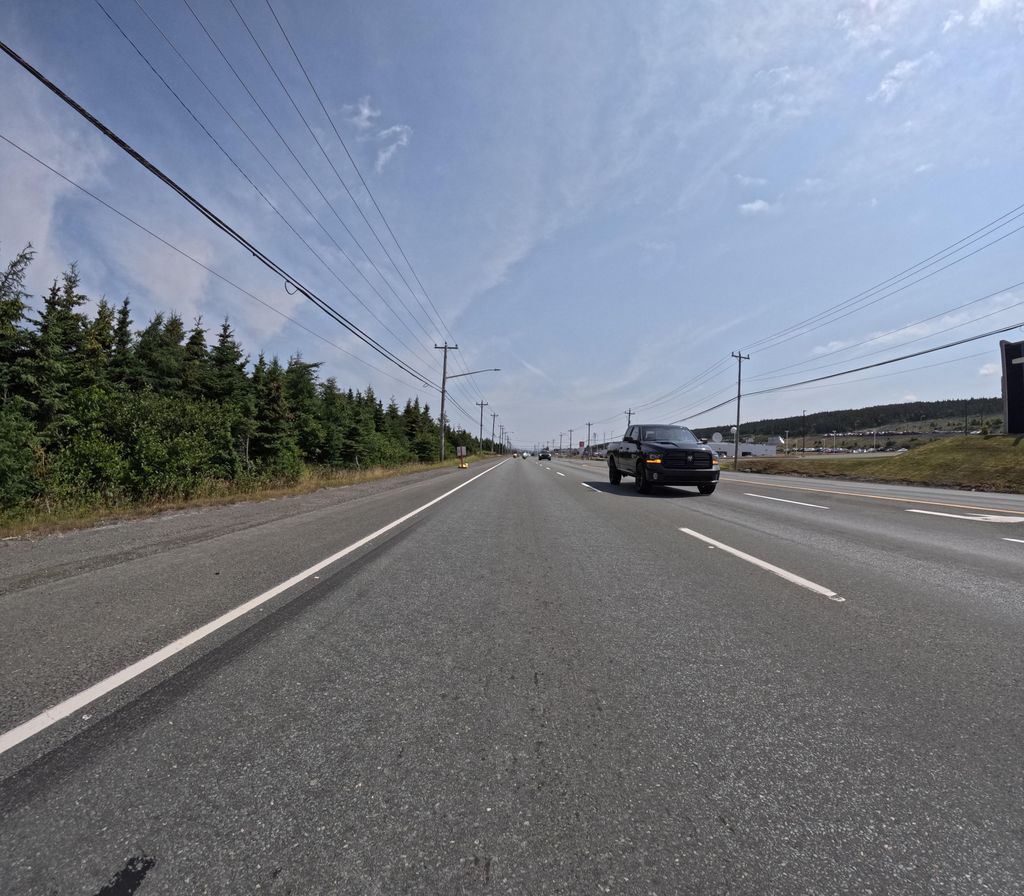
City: st_johns